Question: I have a ListView with a footer added with 'listview.addFooterView(footerView);'
All works as expected excepted in one case: when my listview's items doesn't fill the whole screen, I would like the footer to be at the bottom of the screen, instead of being in the middle. Is there a way to do this easily? Or should I change my layout?
Thanks
EDIT: that might help (this is what I want)

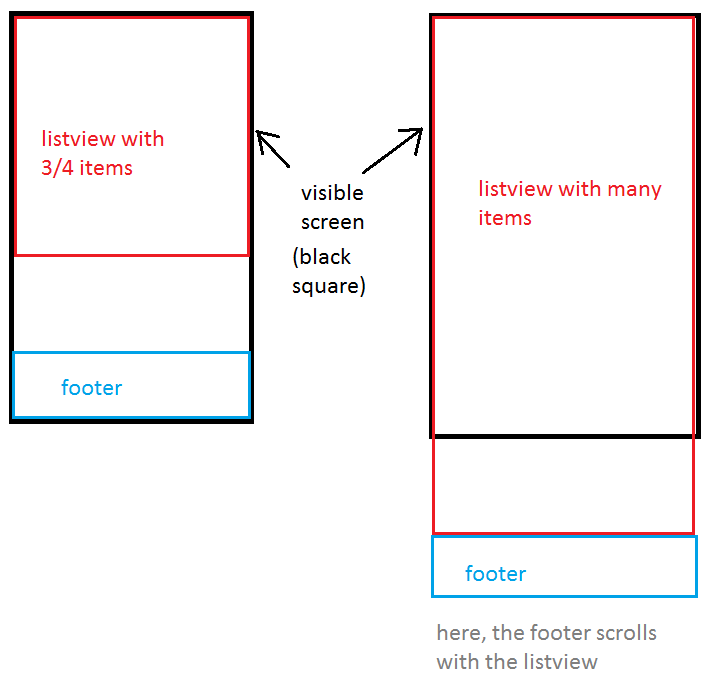
Answer: If you want it to always be at the bottom of the screen, no matter how long your 'ListView' is, then get rid of 'listview.addFooterView(footerView);' and use a 'RelativeLayout. Give your'ListView' the property
'''
android:layout_alignParentTop="true"
'''
and give the property to your footer
'''
android:layout_alignParentBottom="true"
'''
If this doesn't solve your problem then please be a little more specific about what you want and provide a picture of what you want if possible.
After reading the comments this might work. There might be an easier way but you could do something like
'''
listView.post(new Runnable()
{
public void run()
{
int numItemsVisible = listView.getLastVisiblePosition() -
listView.getFirstVisiblePosition();
if (itemsAdapter.getCount() - 1 > numItemsVisible)
{
// set your footer on the ListView
}
else
{
footerView.setVisibility(View.VISIBLE);
}
}
'''
'footerView' would be a custom 'layout' that you would create with the properties I referenced above. This should set that to 'visible' if the items aren't more than can fit on the screen. If they are more than can fit then you apply the footer view on the 'ListView' as you are now. This might not be the best way but its the first thing that comes to mind. You would run this code just before you set the 'Adapter'.